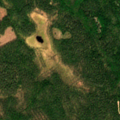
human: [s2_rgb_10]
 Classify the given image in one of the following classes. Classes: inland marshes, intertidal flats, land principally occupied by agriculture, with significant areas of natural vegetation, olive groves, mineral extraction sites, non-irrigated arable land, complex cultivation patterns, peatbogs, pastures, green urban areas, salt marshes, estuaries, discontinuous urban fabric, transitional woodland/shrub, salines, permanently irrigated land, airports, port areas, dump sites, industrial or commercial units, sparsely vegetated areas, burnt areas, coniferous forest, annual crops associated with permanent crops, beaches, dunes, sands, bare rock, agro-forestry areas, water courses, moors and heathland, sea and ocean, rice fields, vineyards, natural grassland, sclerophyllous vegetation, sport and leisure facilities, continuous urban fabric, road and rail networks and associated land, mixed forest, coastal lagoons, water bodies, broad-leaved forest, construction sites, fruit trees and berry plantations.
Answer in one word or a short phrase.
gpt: coniferous forest